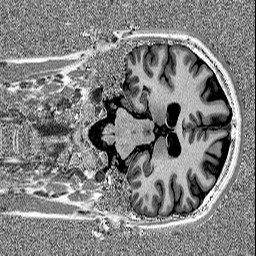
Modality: MP2RAGE
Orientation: coronal
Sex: female